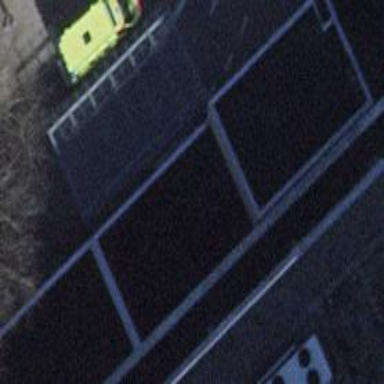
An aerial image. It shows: Entrance designated for emergency ward.